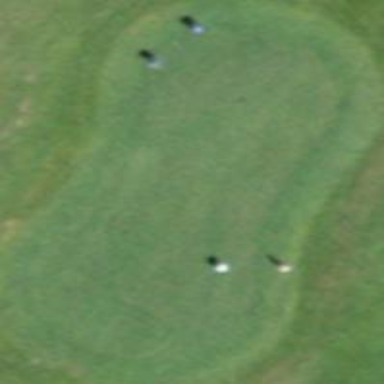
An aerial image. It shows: Golf green.